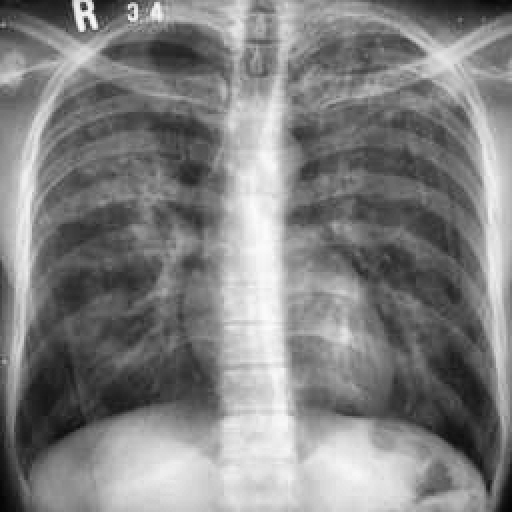
Finding: TUBERCULOSIS